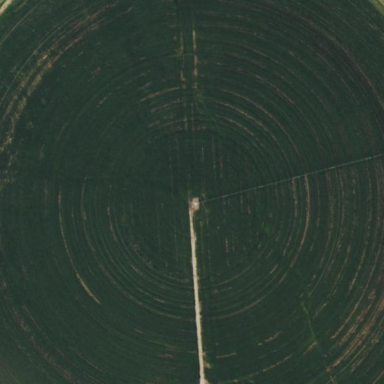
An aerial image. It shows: Farmland with pivot irrigation system.